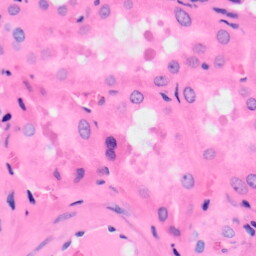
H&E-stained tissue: Kidney